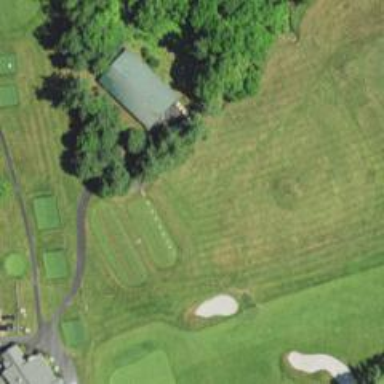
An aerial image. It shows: Path for both road and golf.